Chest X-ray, PA view. Patient: 59 years old, sex F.
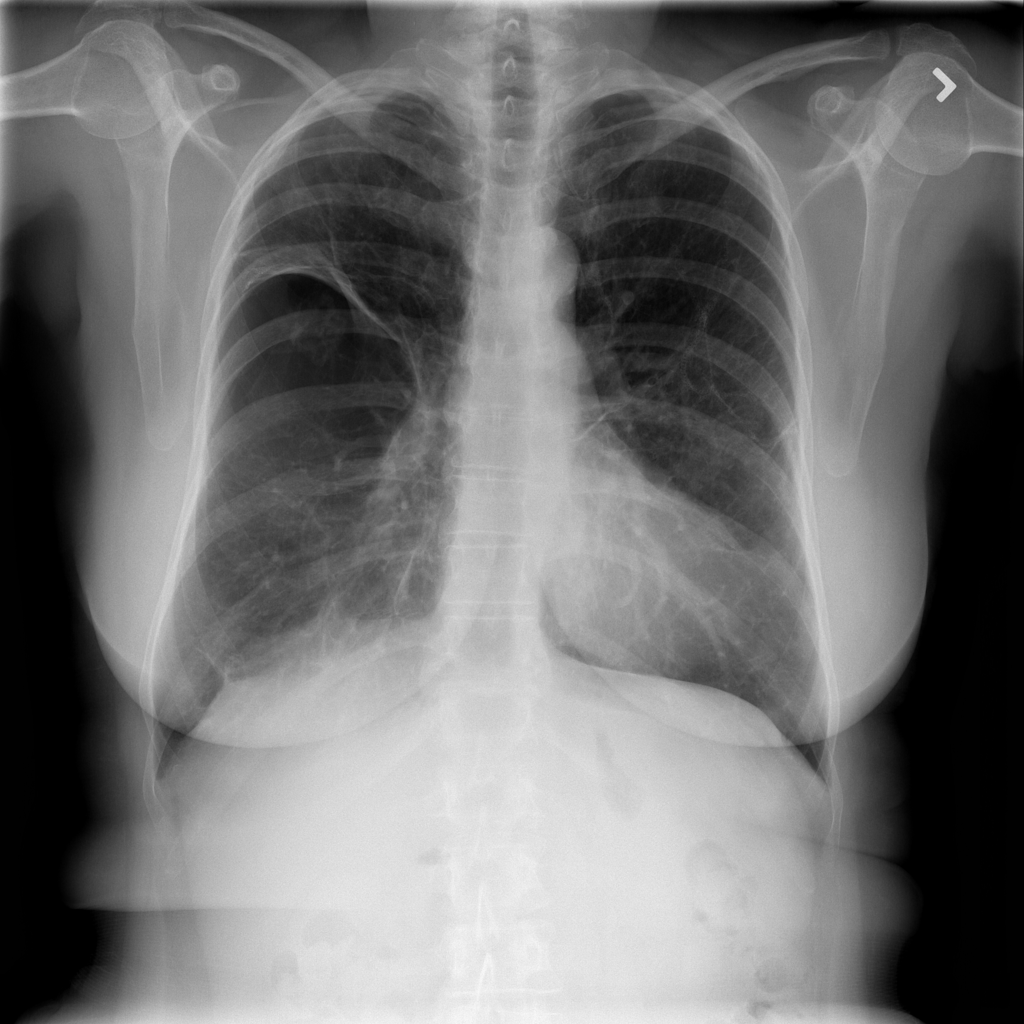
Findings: No Finding